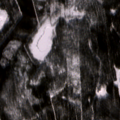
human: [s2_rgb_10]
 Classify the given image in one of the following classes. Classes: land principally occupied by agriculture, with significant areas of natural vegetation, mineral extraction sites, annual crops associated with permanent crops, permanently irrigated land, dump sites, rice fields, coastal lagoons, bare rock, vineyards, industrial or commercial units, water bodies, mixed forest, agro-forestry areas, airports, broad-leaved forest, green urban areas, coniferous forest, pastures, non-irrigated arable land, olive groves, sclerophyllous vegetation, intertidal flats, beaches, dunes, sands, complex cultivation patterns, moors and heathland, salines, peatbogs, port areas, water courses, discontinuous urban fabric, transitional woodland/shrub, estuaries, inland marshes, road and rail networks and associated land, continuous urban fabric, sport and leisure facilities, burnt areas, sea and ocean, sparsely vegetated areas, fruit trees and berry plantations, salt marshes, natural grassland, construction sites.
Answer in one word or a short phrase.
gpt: coniferous forest, mixed forest, transitional woodland/shrub